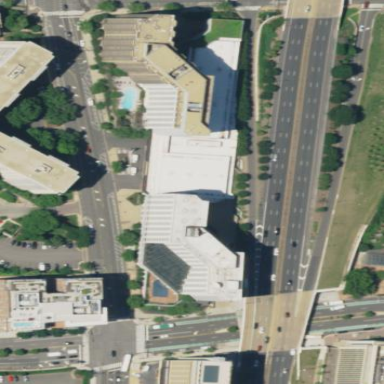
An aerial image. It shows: Part of building.